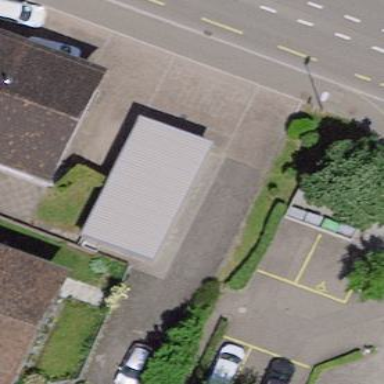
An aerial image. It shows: Industrial building.